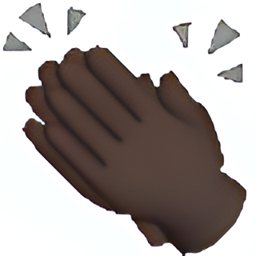
Name: clapping hands sign
Emoji: 👏🏿
Group: People & Body
Sub-group: hands